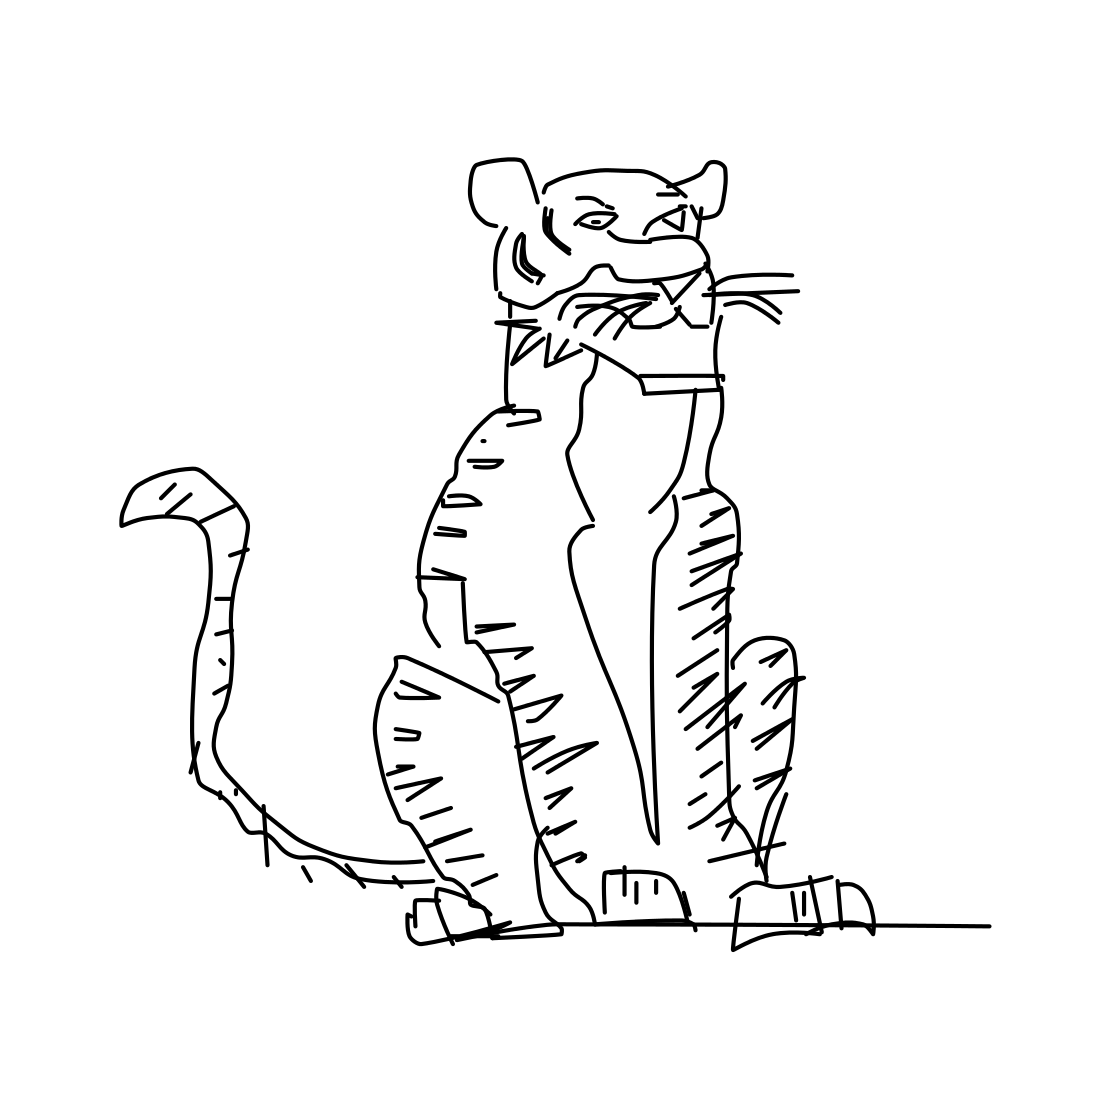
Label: tiger